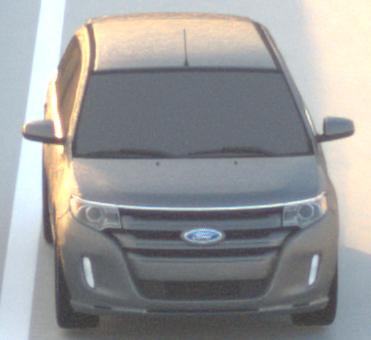
Make: Ford
Model: Edge
Detailed model: Gen. 1 Facelift
Model produced from: 2010
Model produced until: 2015
Doors: 5
Color: gray
Road condition: dry road
Daytime: sunrise or sunset
Contrast: medium contrast